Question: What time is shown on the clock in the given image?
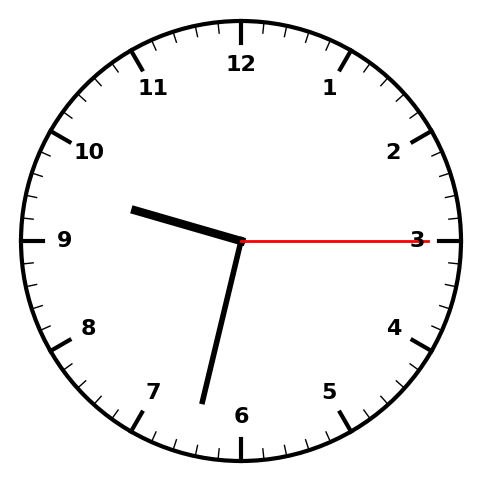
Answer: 09:32:15